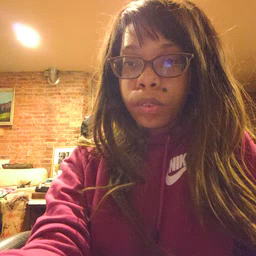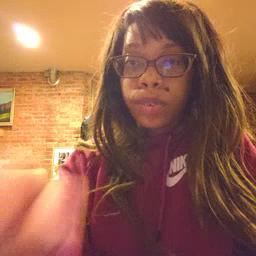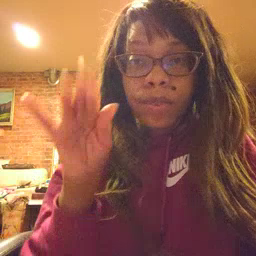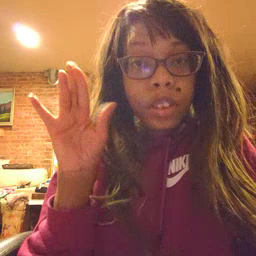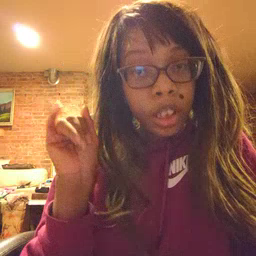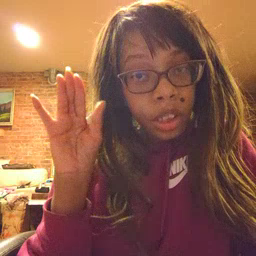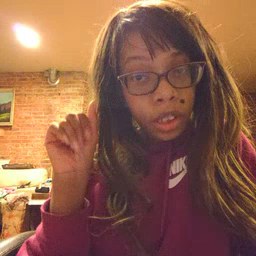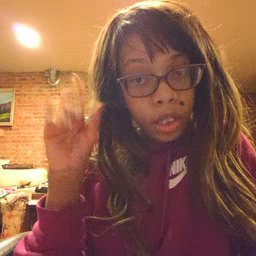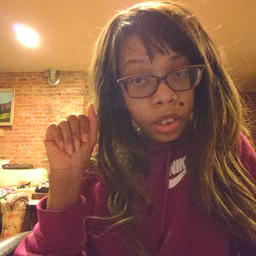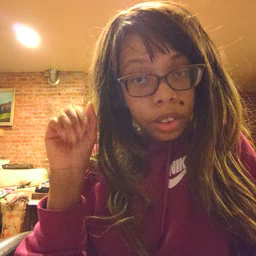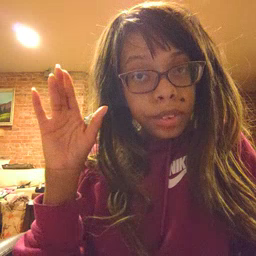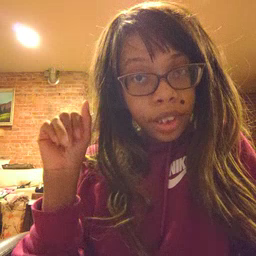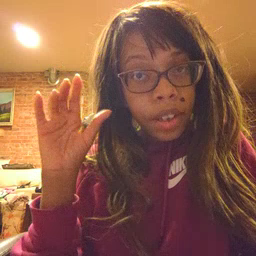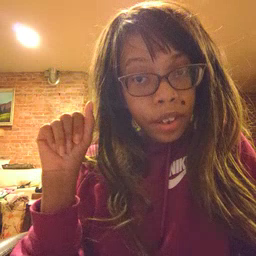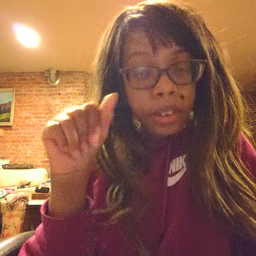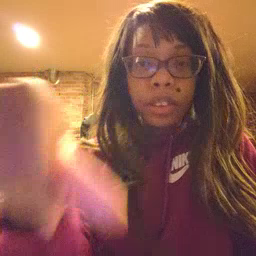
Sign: bye